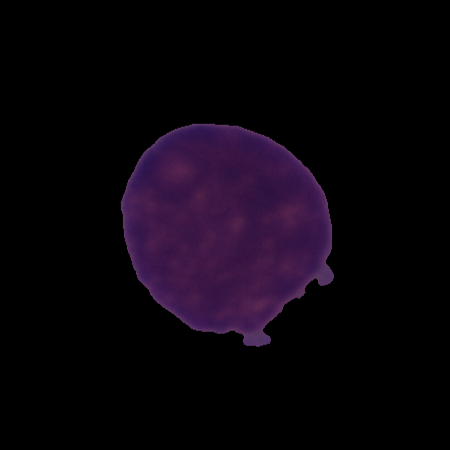
Label: cancer